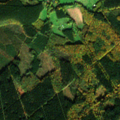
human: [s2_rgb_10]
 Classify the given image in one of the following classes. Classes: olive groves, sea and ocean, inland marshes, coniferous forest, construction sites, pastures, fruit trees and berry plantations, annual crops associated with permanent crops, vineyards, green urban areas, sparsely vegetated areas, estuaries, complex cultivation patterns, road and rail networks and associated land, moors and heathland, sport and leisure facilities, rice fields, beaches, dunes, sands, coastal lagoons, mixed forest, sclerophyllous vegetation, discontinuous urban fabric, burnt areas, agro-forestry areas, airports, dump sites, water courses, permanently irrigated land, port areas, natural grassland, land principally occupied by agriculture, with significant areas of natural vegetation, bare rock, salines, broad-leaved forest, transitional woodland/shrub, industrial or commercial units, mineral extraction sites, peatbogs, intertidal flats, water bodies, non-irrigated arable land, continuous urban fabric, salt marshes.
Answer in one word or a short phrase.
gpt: pastures, complex cultivation patterns, coniferous forest, mixed forest